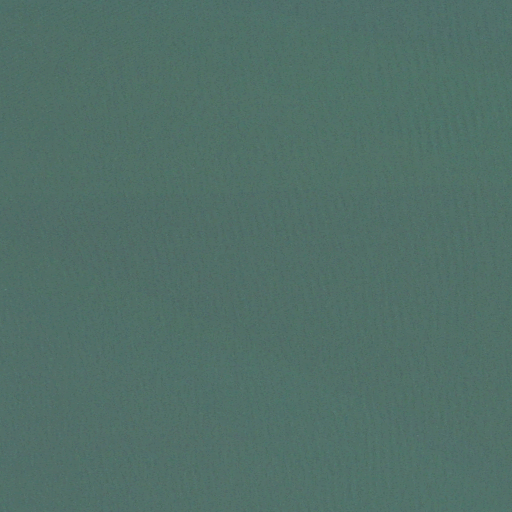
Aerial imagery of bar in Rhode Island named Rumstick Shoal containing only open water